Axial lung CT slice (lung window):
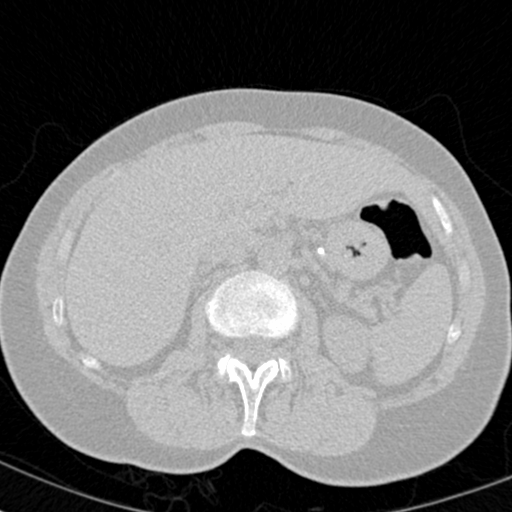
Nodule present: no